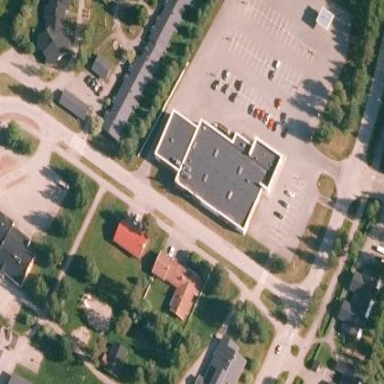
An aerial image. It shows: Supermarket building.